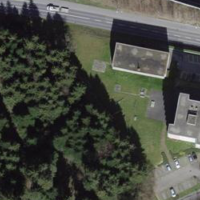
EUNIS habitat code: 44
Species observed at this site:
Impatiens parviflora